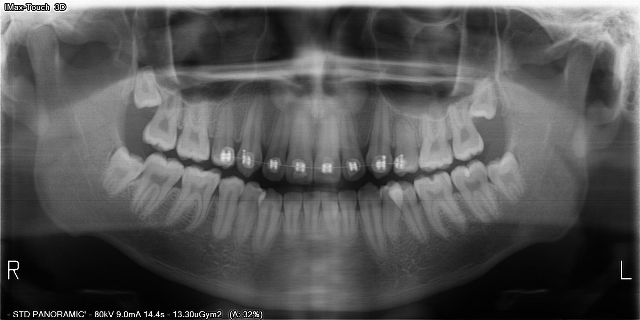
adult